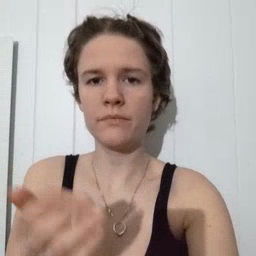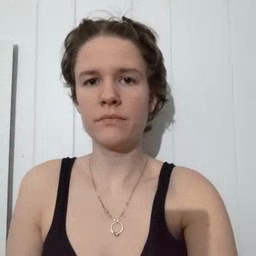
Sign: book